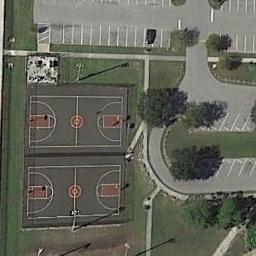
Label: basketball_court